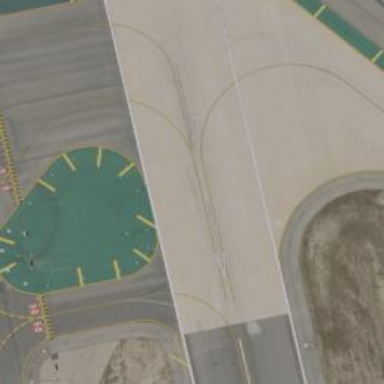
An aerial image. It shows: Displaced threshold runway at the airport.